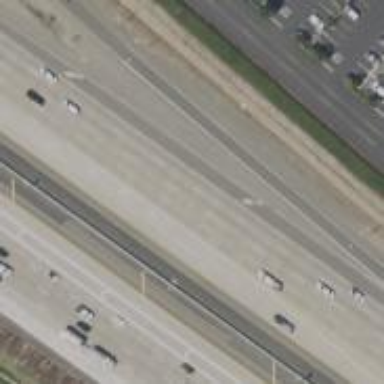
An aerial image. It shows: View of motorway.